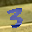
Label: 3